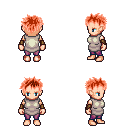
a pixel art fantasy rpg character, female body template, human, light skin, white tunic, magenta pants, red bedhead hairstyle, cloth bracers, four views (front, back, left, right), 2x2 character sprite sheet, small pixel art, hard edges, no anti-aliasing